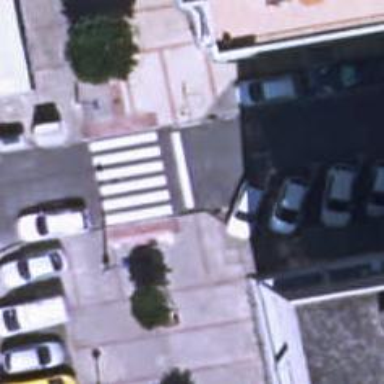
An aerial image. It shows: Uncontrolled zebra crossing on the road.